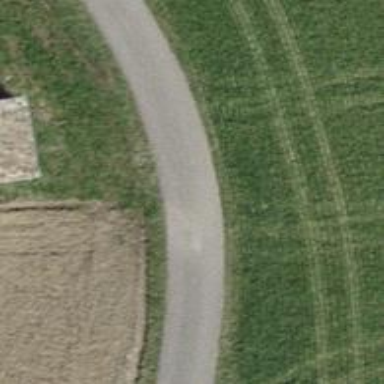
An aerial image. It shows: Asphalt driveway track with grade 1 surface type.